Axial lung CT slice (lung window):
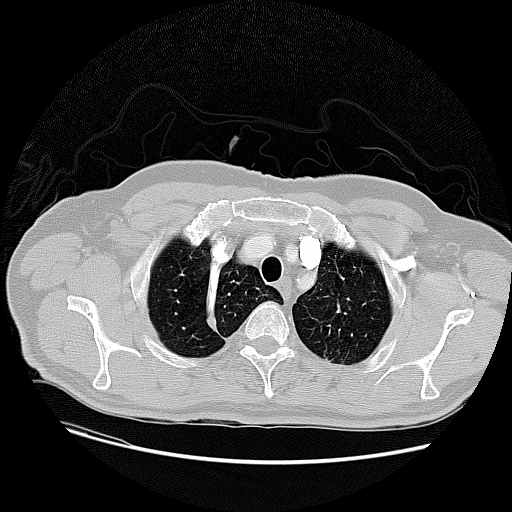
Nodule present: no